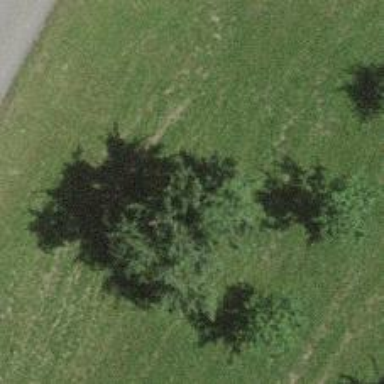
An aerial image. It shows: Single tag "natural: tree."